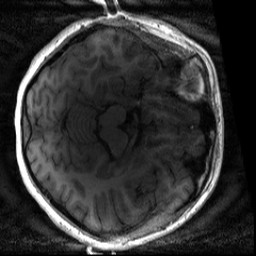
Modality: T1w
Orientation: axial
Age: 22
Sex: female
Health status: healthy
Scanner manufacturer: siemens
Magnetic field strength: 3 T
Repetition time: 2 s
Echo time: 0.00232 s